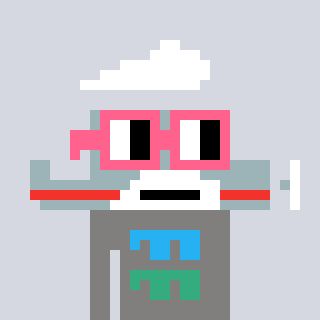
a pixel art character with square pink glasses, a plane-shaped head and a bluegrey-colored body on a cool background